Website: ulta-beauty
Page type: account-selection
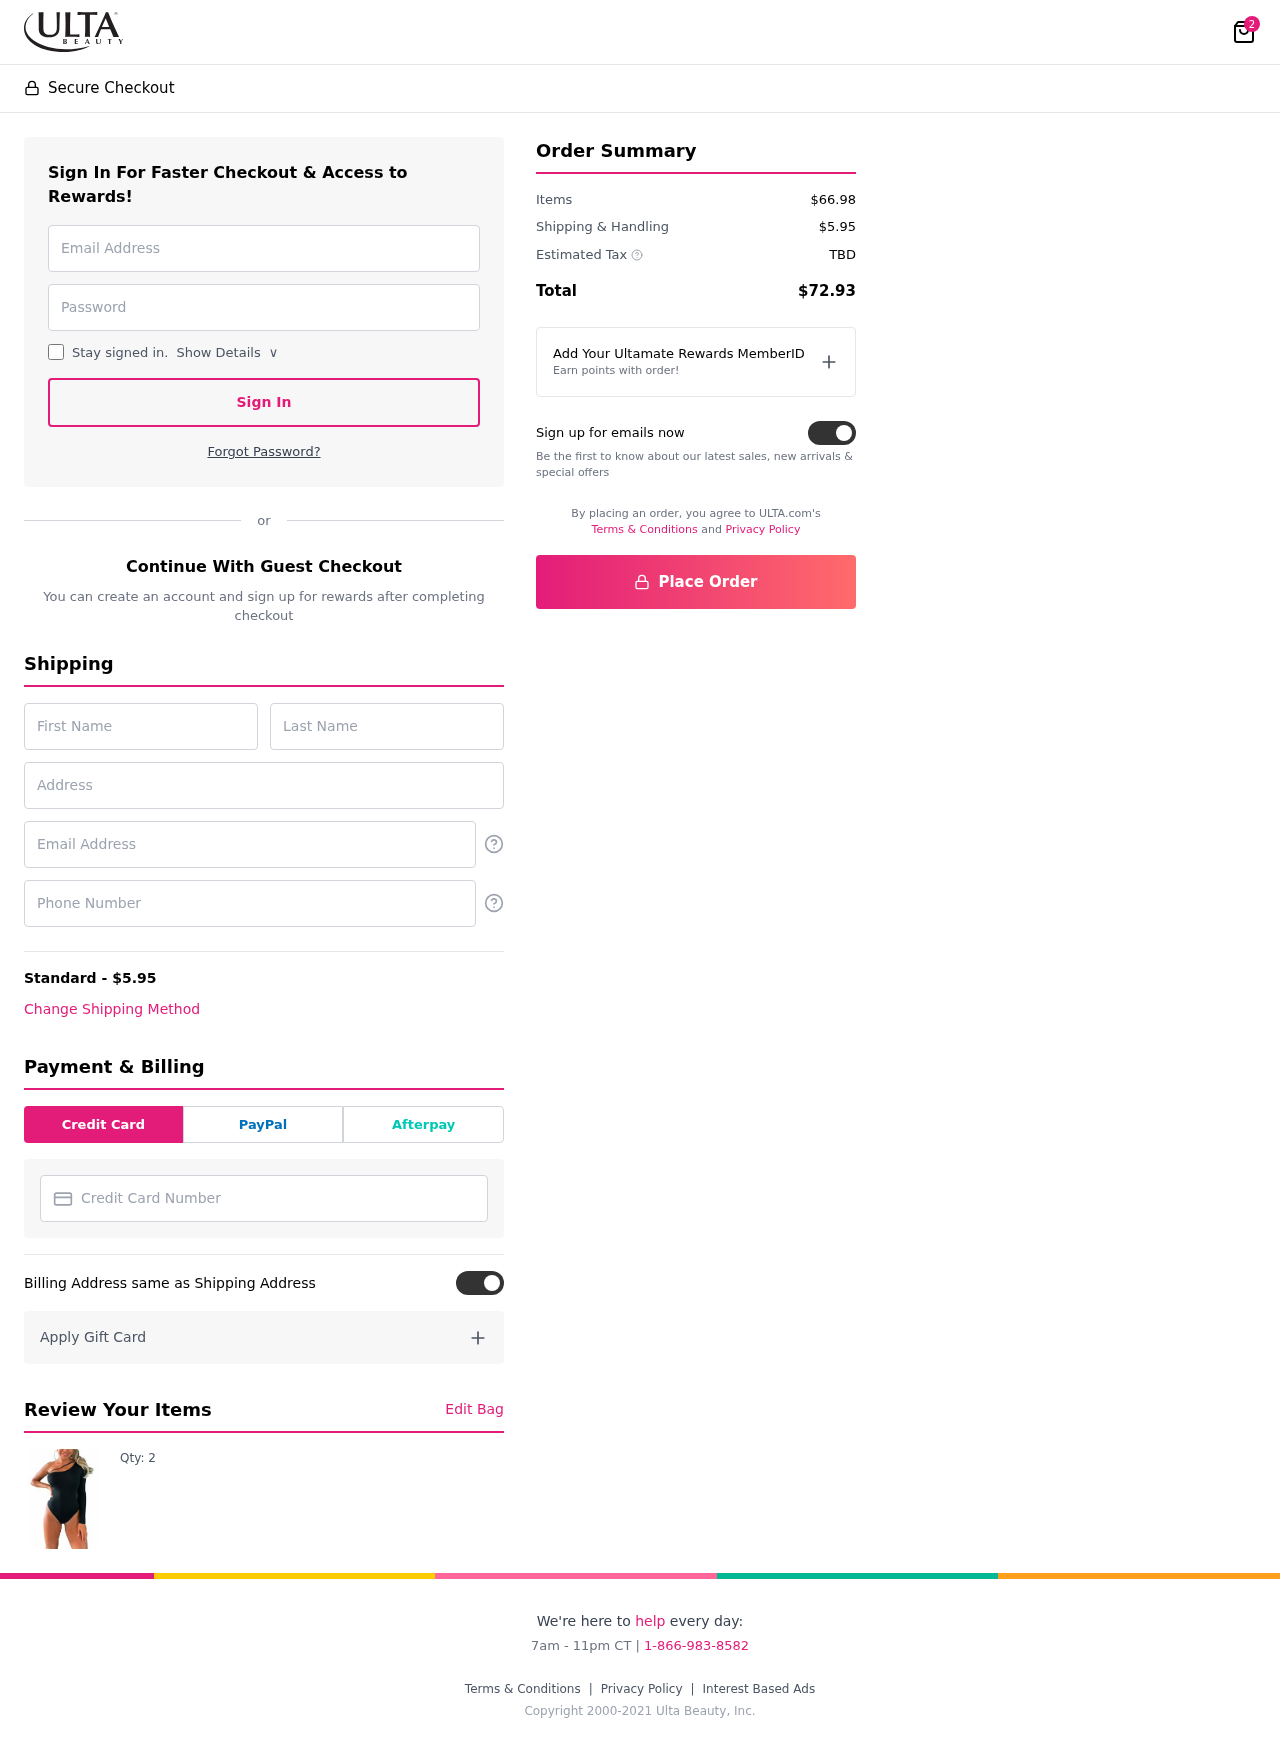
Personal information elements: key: PII_CARD_NUMBER
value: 3411 8957 5125 959
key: PII_EMAIL
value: matthewkennedy@gmail.com
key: PII_EMAIL2
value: matthewkennedy@gmail.com
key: PII_FIRSTNAME
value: Matthew
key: PII_LASTNAME
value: Kennedy
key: PII_PHONE
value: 9994304473
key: PII_STREET
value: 5536 Patricia Mountains
Product elements: key: PRODUCT1_QUANTITY
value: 2
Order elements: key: ORDER_NUM_ITEMS
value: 2
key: ORDER_SHIPPING_COST
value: $5.95
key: ORDER_SUBTOTAL
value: $66.98
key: ORDER_TAX
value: TBD
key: ORDER_TOTAL
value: $72.93